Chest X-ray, PA view. Patient: 45 years old, sex M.
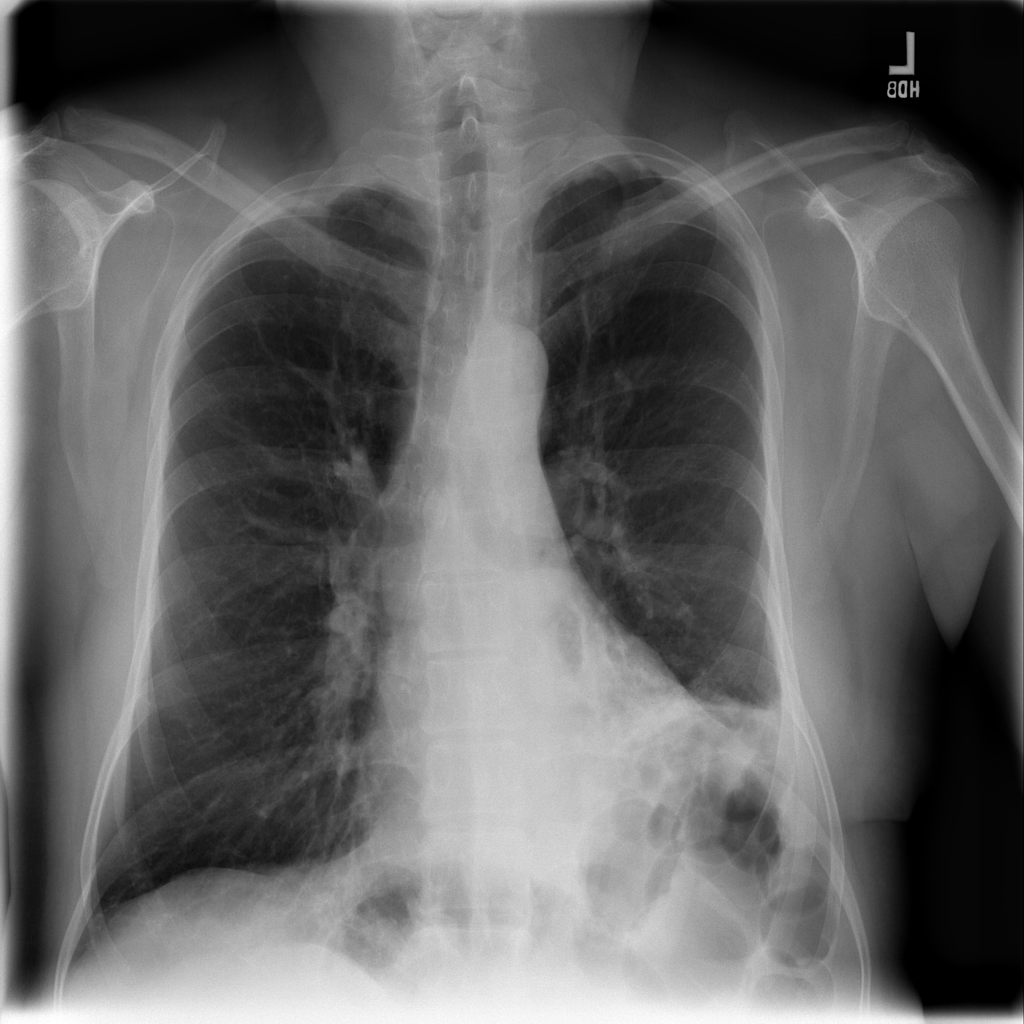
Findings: No Finding